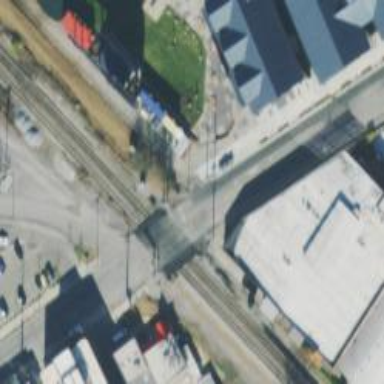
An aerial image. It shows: Railway crossing.